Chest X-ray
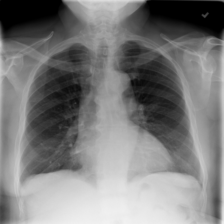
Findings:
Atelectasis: negative
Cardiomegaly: negative
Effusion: negative
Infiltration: negative
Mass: negative
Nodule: negative
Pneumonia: negative
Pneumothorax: negative
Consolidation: negative
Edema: negative
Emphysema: negative
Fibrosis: negative
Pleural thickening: negative
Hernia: negative